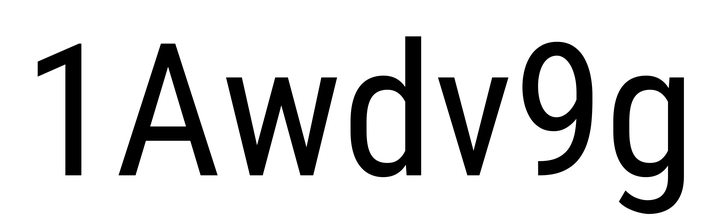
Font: Roboto_Condensed_Regular